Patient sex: M
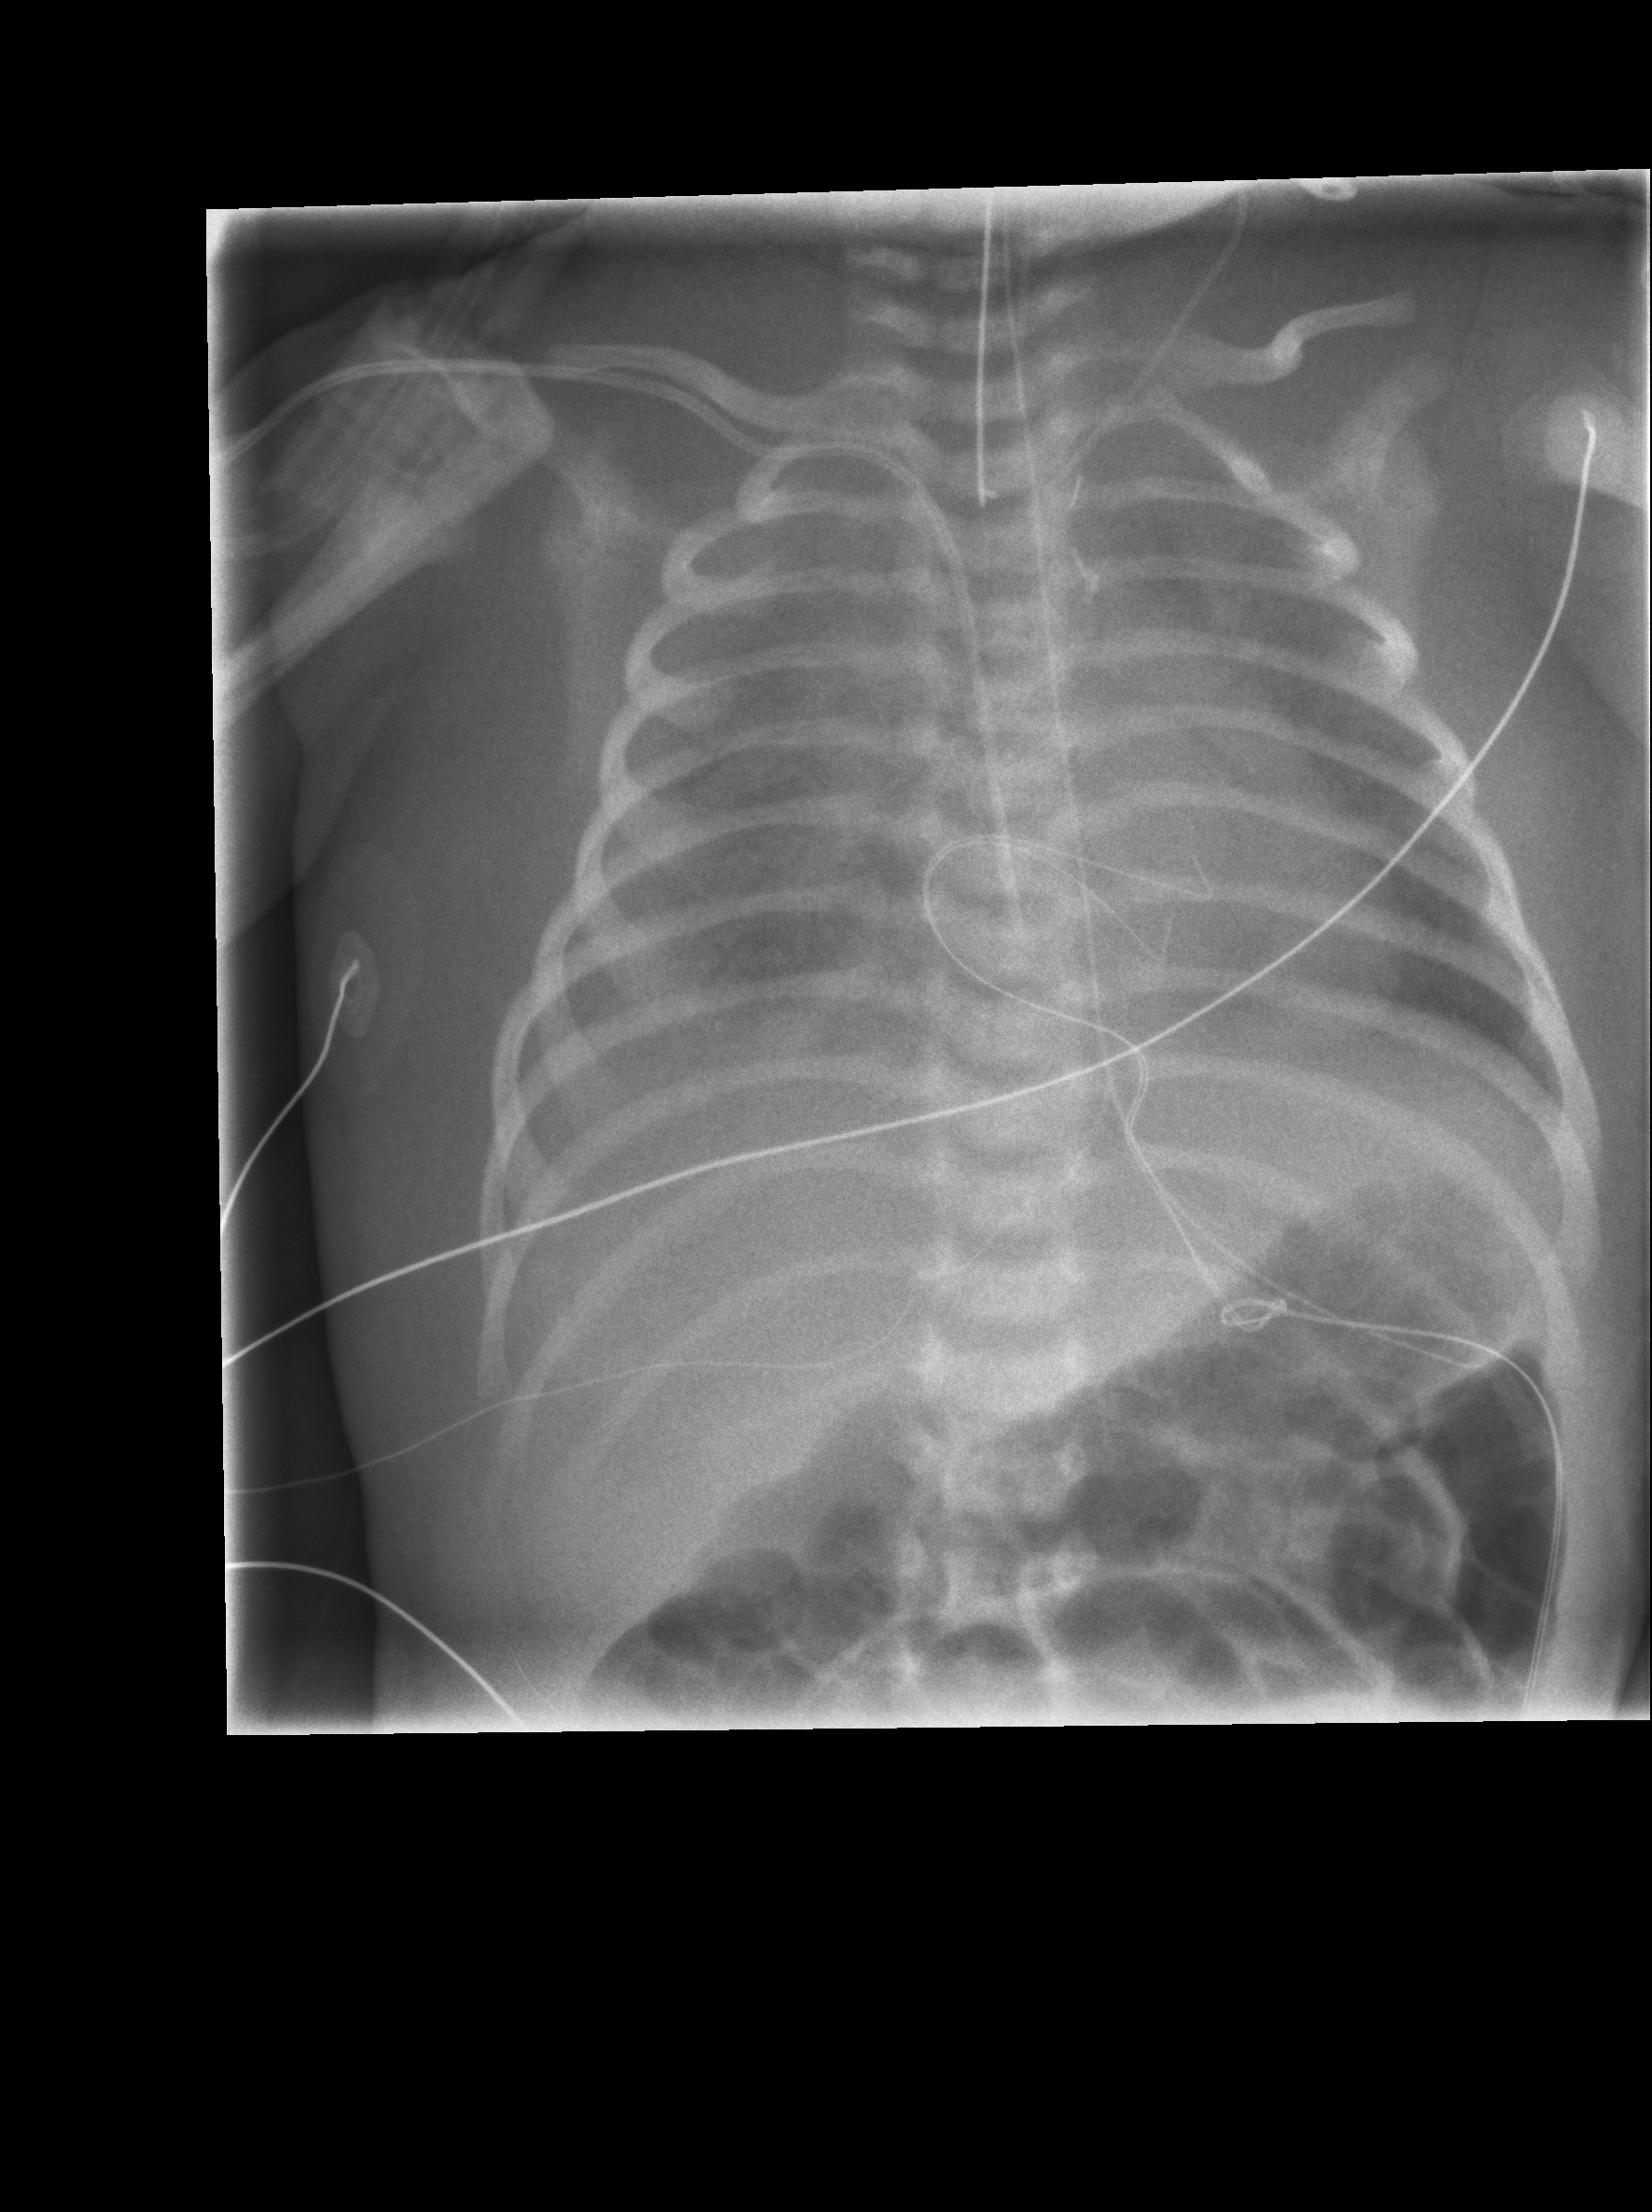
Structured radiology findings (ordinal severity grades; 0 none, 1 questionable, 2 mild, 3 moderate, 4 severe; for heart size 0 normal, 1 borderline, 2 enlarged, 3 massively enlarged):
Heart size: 0
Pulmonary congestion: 0
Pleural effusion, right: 0
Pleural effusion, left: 0
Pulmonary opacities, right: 2
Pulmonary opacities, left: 2
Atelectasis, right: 3
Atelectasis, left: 2